Question: So i've been playing around with the neon element examples. Specifically the <URL> example.
I'm able to accomplish what I want but I feel there should be a more elegant way to do it. The way the example loads content is by creating an array inside of a 'config' object and then uses a 'dom-repeat' to stamp them out all from within animated-grid.html
This seems to force very tight coupling between the animations and the content that is being animating. I don't want to encapsulate content in side of my grid I basically want to say 'Hey I want an animated grid here are the cells/content to be put inside of it' and then having the animated grid take care of laying out and animating those children
I set out to create an API that was more declarative like this.
'''
<animated-grid id="grid">
<div style="background-color: #9C27B0"> <span>1</span> </div>
<div style="background-color: #4CAF50"> <span>2</span> </div>
<div style="background-color: #2196F3"> <span>3</span> </div>
<div style="background-color: #673AB7"> <span>4</span> </div>
<div style="background-color: #FF9800"> <span>5</span> </div>
<div style="background-color: #049688"> <span>6</span> </div>
</animated-grid>
'''
I figured I could change the css selectors from '.tile' to ':host::content div'.
Then the template to
'''
<template>
<content id='content'></content>
</template>
'''
I then took a stab at rewritting the attached method to get the children in the lightdom instead of queryselecting for .tile
'''
attached: function() {
this.async(function() {
var nodeList = Polymer.dom(this.$.content).getDistributedNodes();
// I only want to animate divs
nodelist = nodeList.filter(function(node){
return (node.nodeName === "DIV");
});
this.animationConfig['entry'][0].nodes = nodeList;
});
},
'''
However, I keep getting a nasty error in my console.

The final code for animated-grid looked like this:
'''
<!--
Copyright (c) 2015 The Polymer Project Authors. All rights reserved.
This code may only be used under the BSD style license found at http://polymer.github.io/LICENSE.txt
The complete set of authors may be found at http://polymer.github.io/AUTHORS.txt
The complete set of contributors may be found at http://polymer.github.io/CONTRIBUTORS.txt
Code distributed by Google as part of the polymer project is also
subject to an additional IP rights grant found at http://polymer.github.io/PATENTS.txt
-->
<link rel="import" href="../../../polymer/polymer.html">
<link rel="import" href="../../../paper-styles/paper-styles.html">
<link rel="import" href="../../neon-shared-element-animatable-behavior.html">
<dom-module id="animated-grid">
<link rel="import" type="css" href="../shared.css">
<style>
:host {
display: block;
}
:host::content div {
display: inline-block;
float: left;
color: white;
vertical-align: top;
width: calc(100% / 3);
height: calc(100% / 2);
@apply(--paper-font-title);
@apply(--layout-vertical);
@apply(--layout-center-center);
}
:host::content div:hover {
@apply(--shadow-elevation-2dp);
position:relative;
}
</style>
<template>
<content id='content'></content>
</template>
</dom-module>
<script>
Polymer({
is: 'animated-grid',
behaviors: [
Polymer.NeonSharedElementAnimatableBehavior
],
properties: {
animationConfig: {
type: Object,
value: function() {
return {
'entry': [{
name: 'cascaded-animation',
animation: 'transform-animation',
transformFrom: 'translateY(100%)',
transformTo: 'none',
timing: {
delay: 50
}
}]
}
}
}
},
attached: function() {
this.async(function() {
var nodeList = Polymer.dom(this.$.content).getDistributedNodes();
// I only want to animate divs
nodelist = nodeList.filter(function(node){
return (node.nodeName === "DIV");
});
this.animationConfig['entry'][0].nodes = nodeList;
});
},
_computeTileClass: function(color) {
return 'background-color: ' + color + '';
}
});
</script>
'''
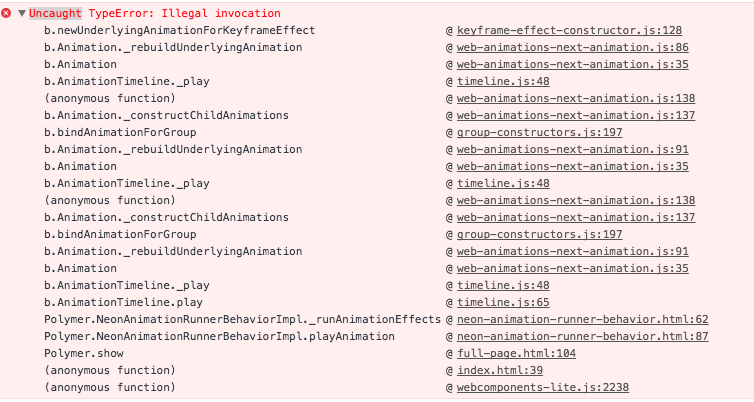
Answer: : A good friend pointed out that while JavaScript is still insane, it's insane for reasons than erroneously listed here. The error was that the variable being assigned into, 'nodelist', from the filter, did not have a capital "L", like the 'var nodeList' does. In JS, this means 'nodelist' is now in the global variable object, 'global.nodelist', which is why 'nodeList' seemingly wasn't filtered or assigned correctly into. So, another solution is to simply capitalize 'nodelist' to 'nodeList' in the filter return, and it should be fine.
Everything you're doing is fine and good (the 'async' in attached is the right way to setup your 'animationConfig'), with the exception of one thing.
The error you're getting is because you're attempting to animate text nodes with the 'cascade-animation' you setup.
You're attempting to animate text nodes because your variable 'nodeList' contains all the original 13 light dom children, which includes the text nodes, instead of just divs.
solution is to use a new variable for the filter results:
'''
var divNodes = nodeList.filter(function(node){
return (node.nodeName === 'DIV');
});
this.animationConfig.entry[0].nodes = divNodes;
'''